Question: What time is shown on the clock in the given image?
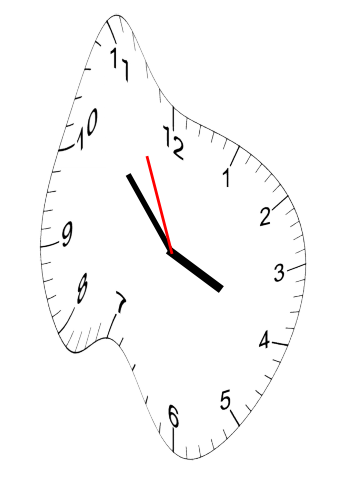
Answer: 03:52:56